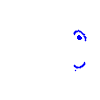
Particle: pion